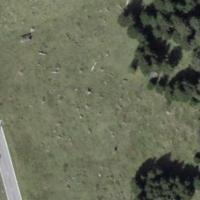
EUNIS habitat code: 31
Species observed at this site:
Apis mellifera
Crepis aurea